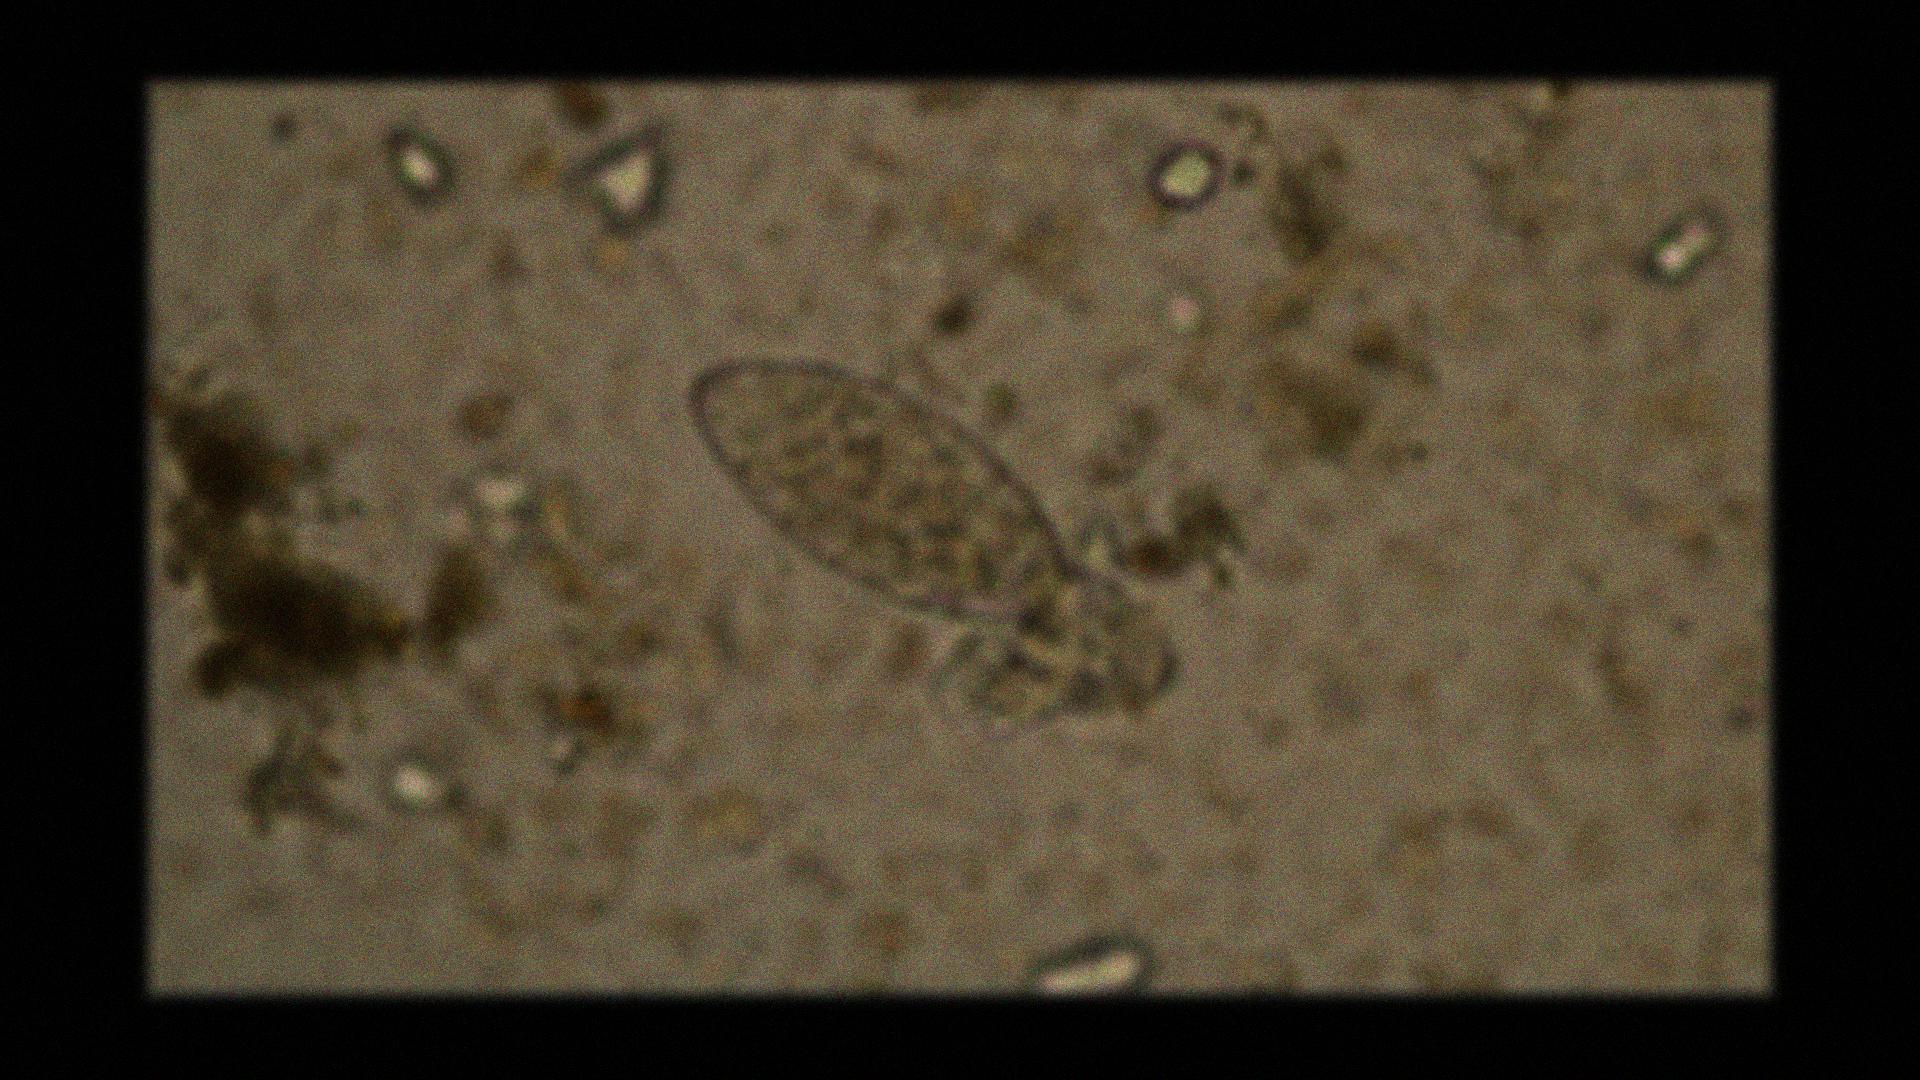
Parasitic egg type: Fasciolopsis buski